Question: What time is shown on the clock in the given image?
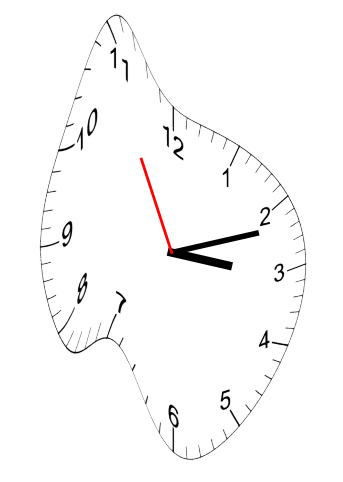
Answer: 03:11:55